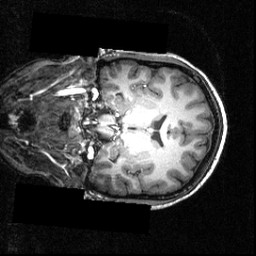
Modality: T1w
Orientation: coronal
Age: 16
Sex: female
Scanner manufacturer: siemens
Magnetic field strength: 3.951 T
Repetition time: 1.5 s
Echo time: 0.00335 s